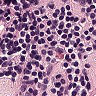
Metastatic tissue present: no